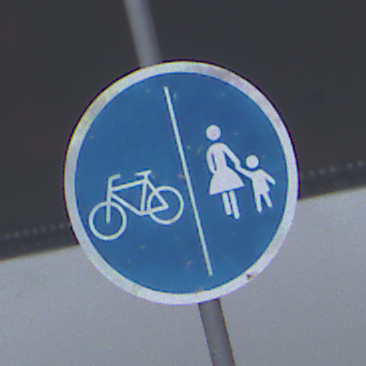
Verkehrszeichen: GetrennterRadUndGehwegRadwegLinks
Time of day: MorningAfternoon
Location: Outdoor (Suburban)
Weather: Overcast
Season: NotSpecified
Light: Natural